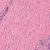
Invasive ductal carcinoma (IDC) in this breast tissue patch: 0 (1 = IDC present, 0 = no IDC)